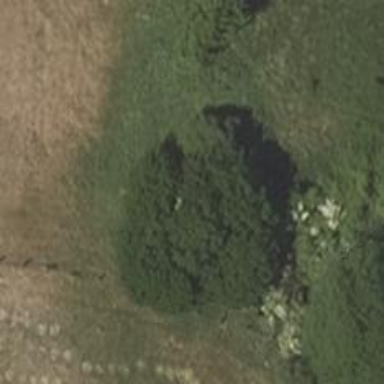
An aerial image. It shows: Deciduous tree with broadleaved leaves.